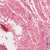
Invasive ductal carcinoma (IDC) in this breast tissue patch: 0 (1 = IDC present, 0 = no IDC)